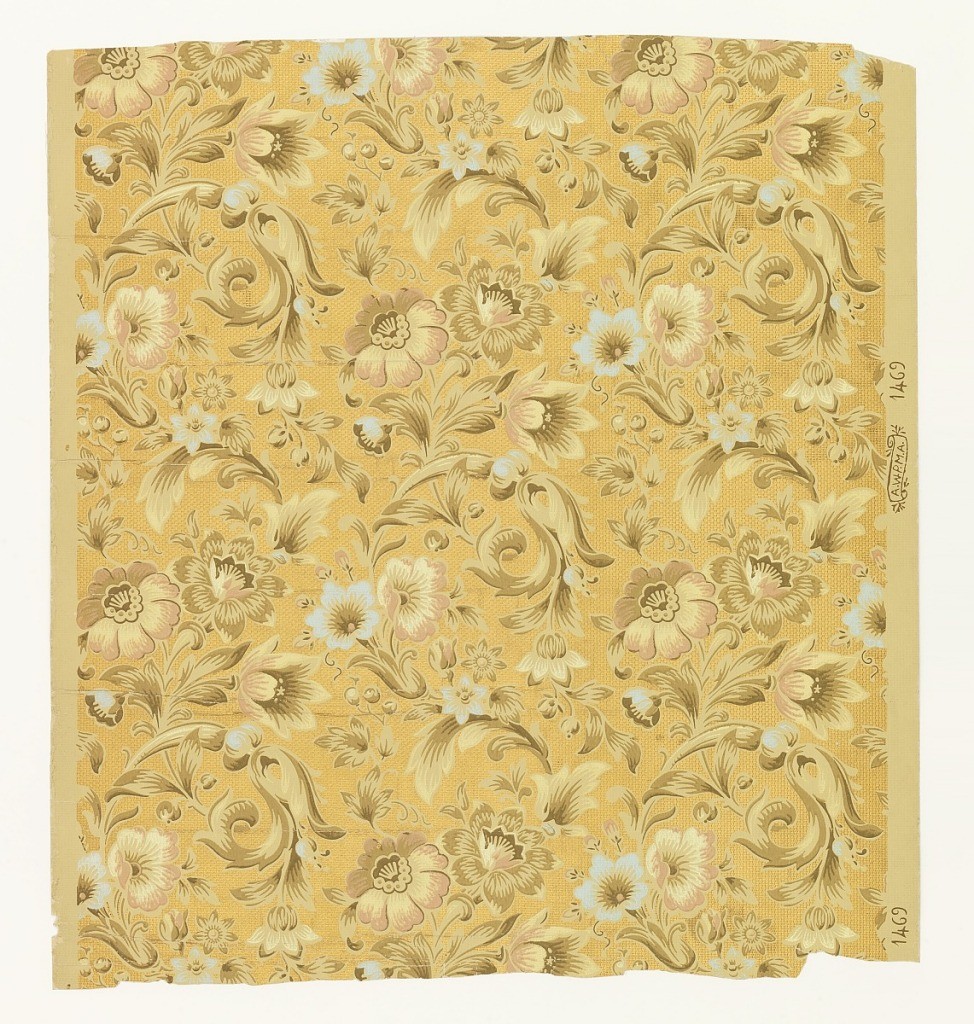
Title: Sidewall
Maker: American Wall Paper Manufacturers' Association, 1879–1887
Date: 1880–87
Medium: Machine-printed
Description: Aesthetic style, floral pattern printed in shades of ochre with floral highlights of pink and blue. On embossed gold ground simulating a weave. Printed in selvedge: "A.W.P.M.A." and "1409".